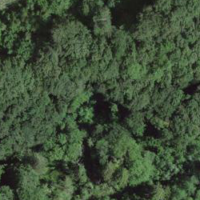
EUNIS habitat code: 44
Species observed at this site:
Fagus sylvatica